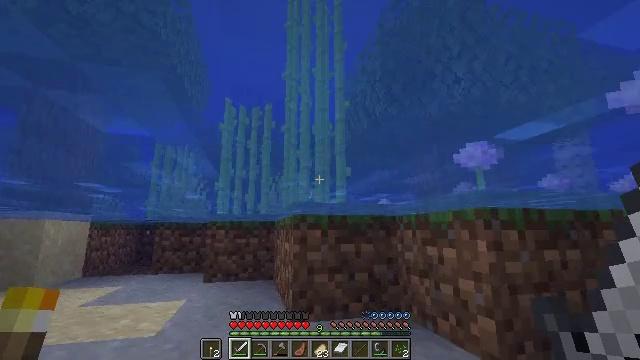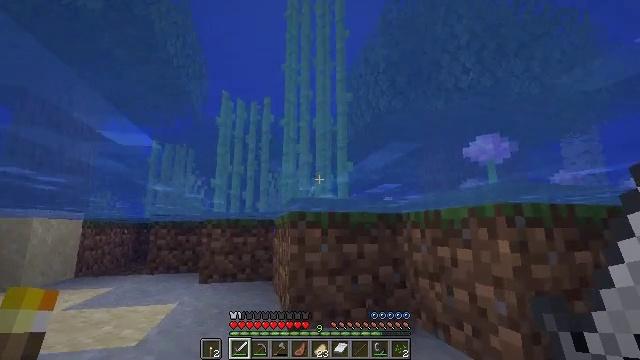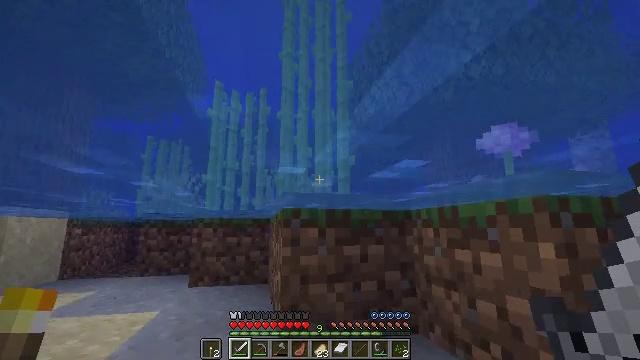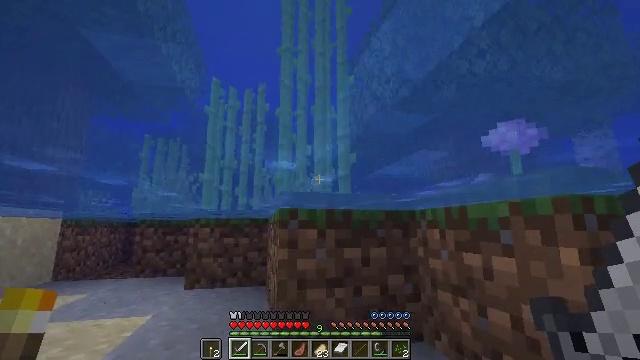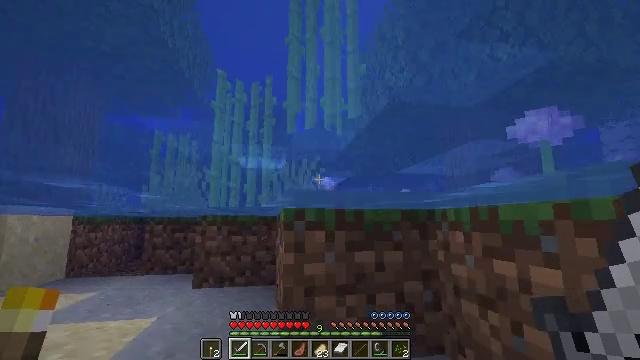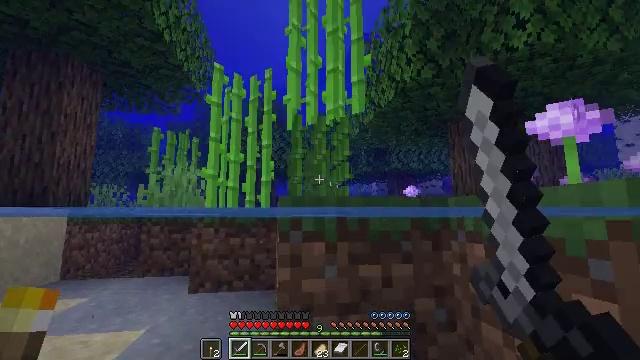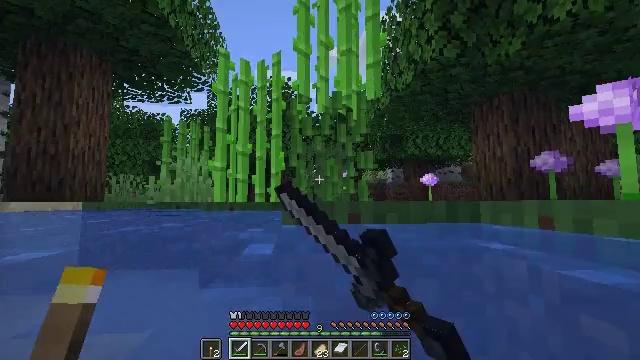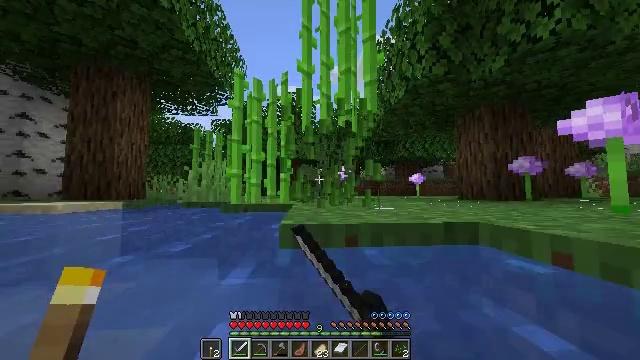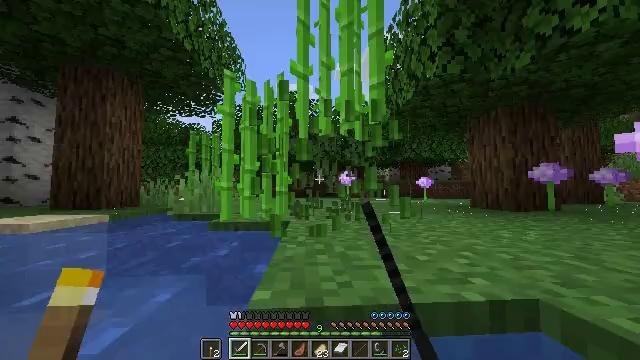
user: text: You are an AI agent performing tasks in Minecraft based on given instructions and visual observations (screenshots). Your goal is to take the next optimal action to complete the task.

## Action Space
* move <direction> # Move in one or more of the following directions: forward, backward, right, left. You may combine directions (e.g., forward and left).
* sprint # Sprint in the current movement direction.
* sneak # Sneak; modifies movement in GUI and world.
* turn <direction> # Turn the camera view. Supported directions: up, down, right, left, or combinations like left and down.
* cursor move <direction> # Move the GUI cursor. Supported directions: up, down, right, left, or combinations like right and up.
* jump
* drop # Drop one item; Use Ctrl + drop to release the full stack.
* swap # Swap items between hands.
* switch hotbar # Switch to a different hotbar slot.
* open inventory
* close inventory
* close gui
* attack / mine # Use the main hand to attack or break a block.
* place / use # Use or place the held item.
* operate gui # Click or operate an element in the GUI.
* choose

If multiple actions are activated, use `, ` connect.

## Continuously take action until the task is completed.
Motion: motion action
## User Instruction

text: Cut down the sugar cane stalks.
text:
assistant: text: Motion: move forward, sprint
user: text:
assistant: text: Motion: move forward, sprint
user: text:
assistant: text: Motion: move forward, sprint, jump
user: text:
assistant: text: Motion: move forward, sprint, turn left and down, attack / mine, jump
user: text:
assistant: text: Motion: move forward, sprint, turn down, attack / mine, jump
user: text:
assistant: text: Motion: move forward, sprint, turn left and down, attack / mine, jump
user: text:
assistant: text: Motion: move forward, sprint, turn left and down, attack / mine, jump
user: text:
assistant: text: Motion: move forward, sprint, turn left, attack / mine, jump
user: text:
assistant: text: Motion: sprint, attack / mine, jump